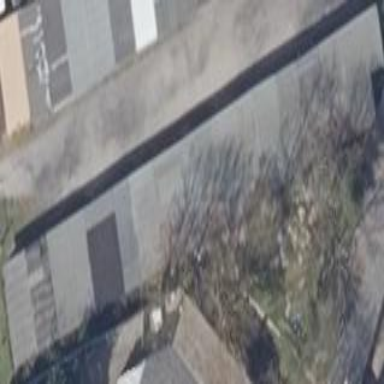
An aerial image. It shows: Group of garages.